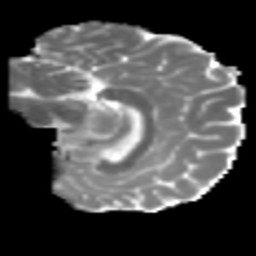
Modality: MD
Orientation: sagittal
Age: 25
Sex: male
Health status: healthy
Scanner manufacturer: philips
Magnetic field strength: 3 T
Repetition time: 10.37 s
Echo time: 0.0712 s